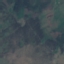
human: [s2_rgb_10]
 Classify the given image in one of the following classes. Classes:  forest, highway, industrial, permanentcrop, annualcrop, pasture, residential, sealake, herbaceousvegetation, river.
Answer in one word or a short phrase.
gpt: HerbaceousVegetation